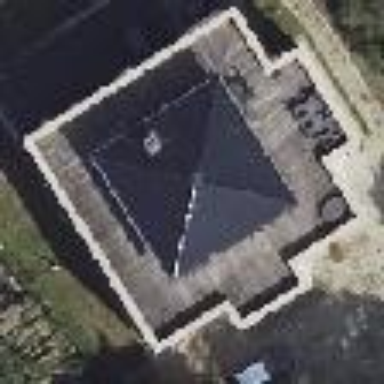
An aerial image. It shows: Detached building with hipped roof.